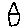
Label: house